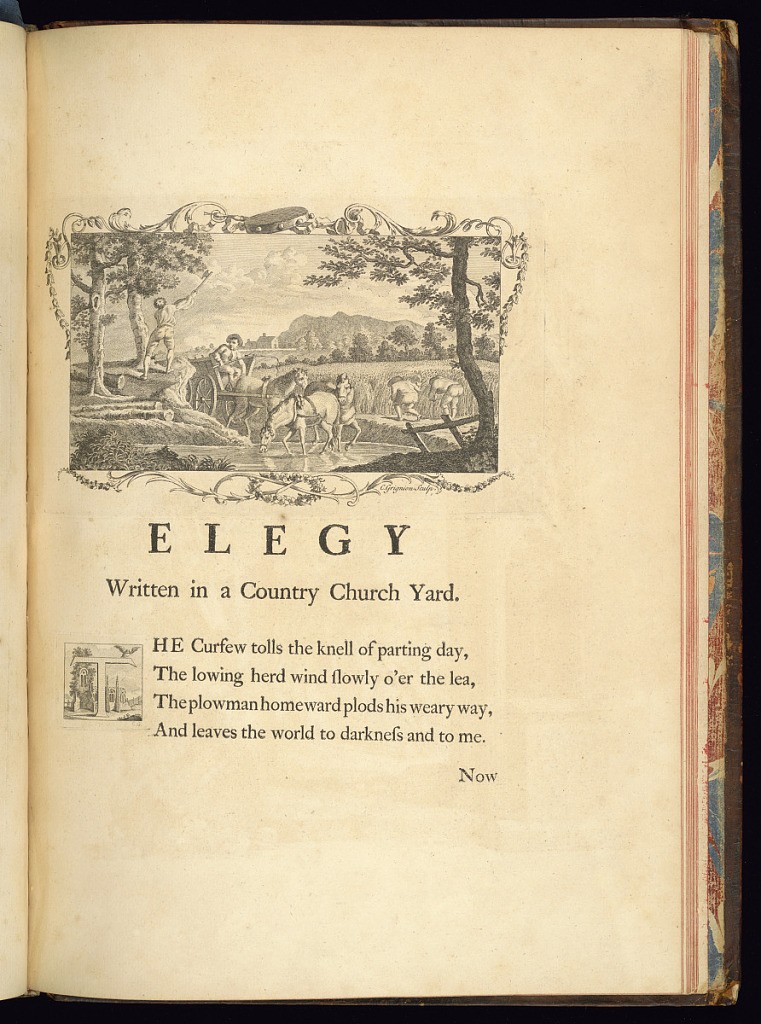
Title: Elegy Written in a Country Church Yard.
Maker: Thomas Gray, British, 1716 – 1771
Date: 1753
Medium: Letterpress and etching on laid paper
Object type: Bound print
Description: First page of the poem ‘Elegy Written in a Country Church Yard'. The text is letterpress printed with an etched illuminated letter ‘T', decorated with a church in the background. An etched and signed headpiece above, depicting a landscape with workers in a field, a man chopping a tree and another man in a cart with three horses pulling him through a river. In the background, a house, trees, and a hill. The scene is framed by c-scrolls, fleurons, acanthus leaf scrolls, flowers and a tambourine and horn above.